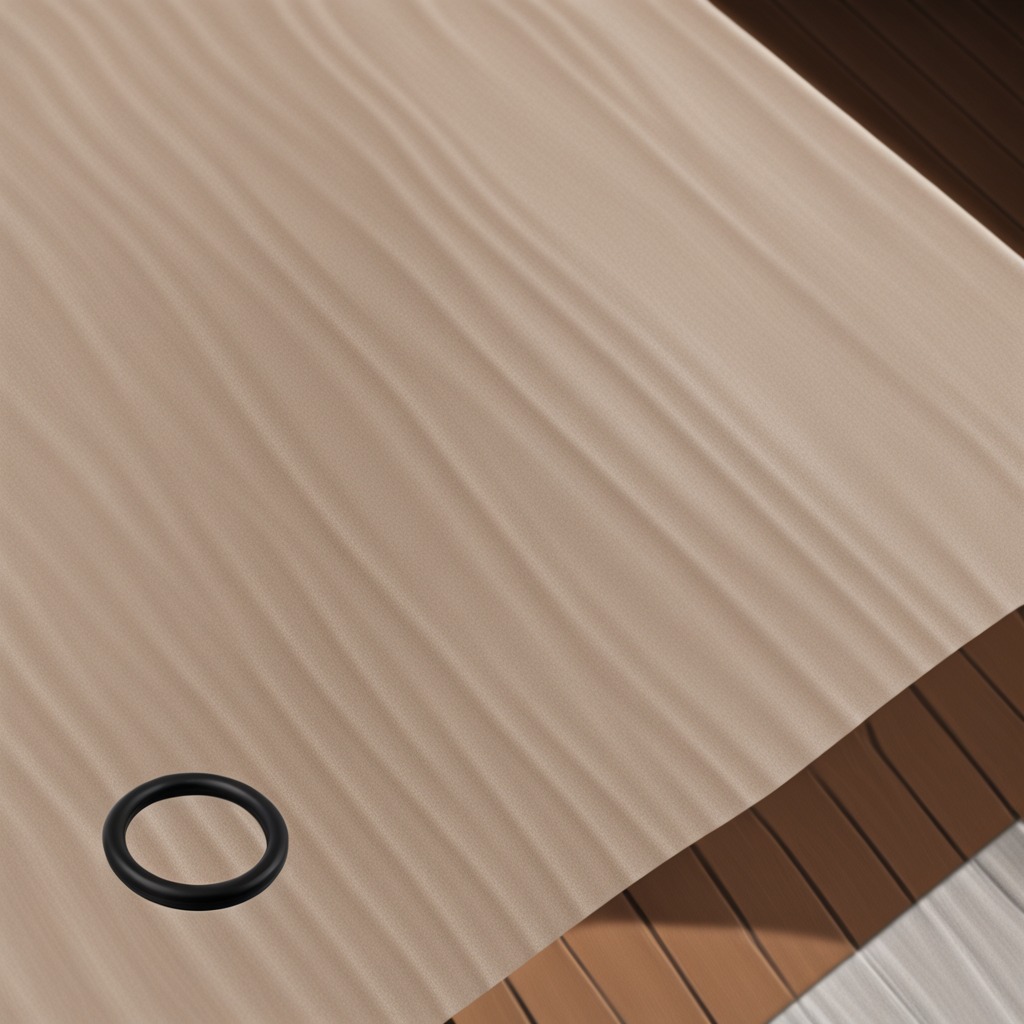
A rubber O-ring is lying on a wooden table.